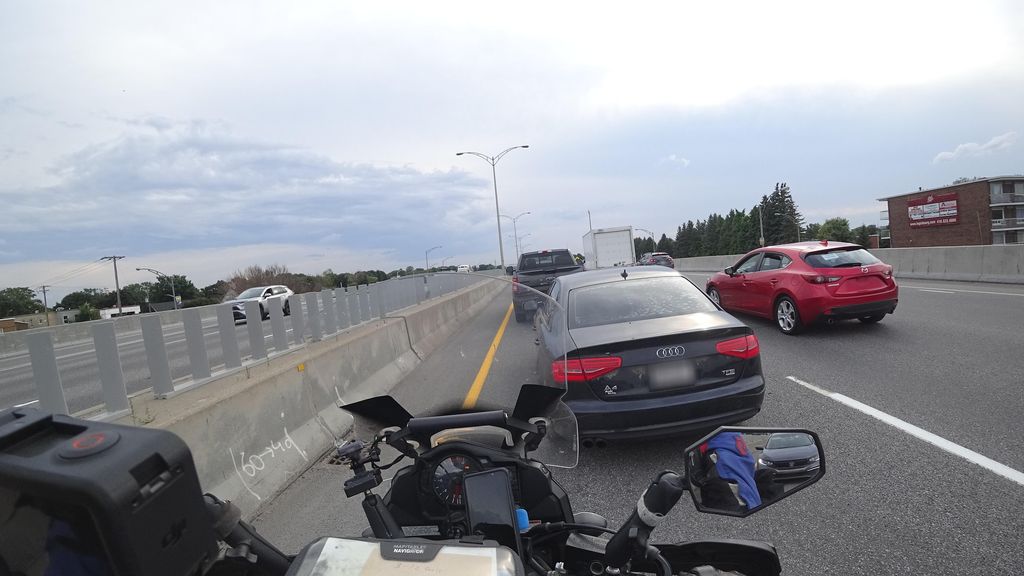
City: quebec_city